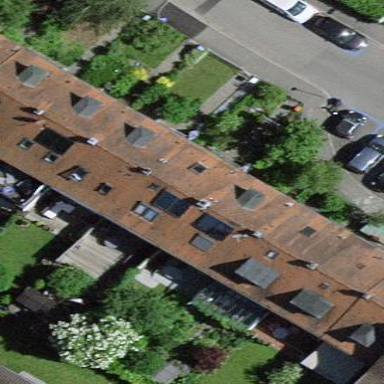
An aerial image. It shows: Terrace building.